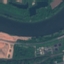
Land use / land cover class: River